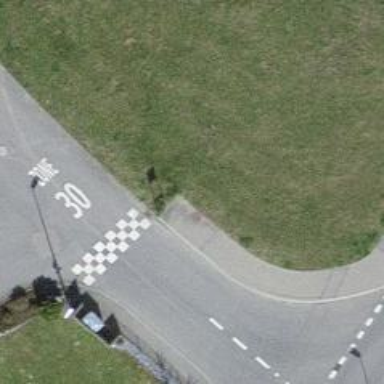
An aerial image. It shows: Kerb serving as barrier.